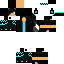
A male human skin with dark skin, wearing brown long hair dressed in a blue hoodie and black pants, featuring a closed mouth.